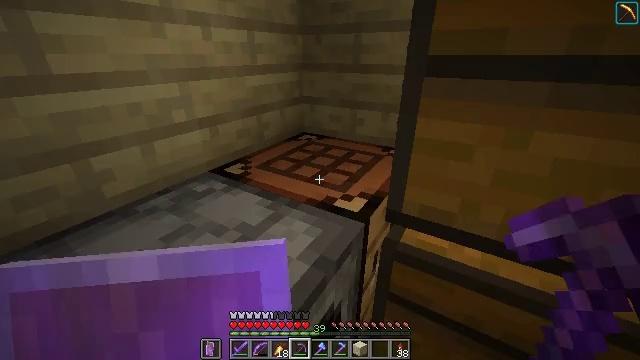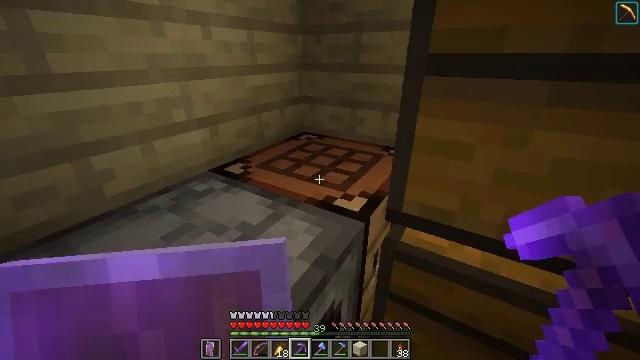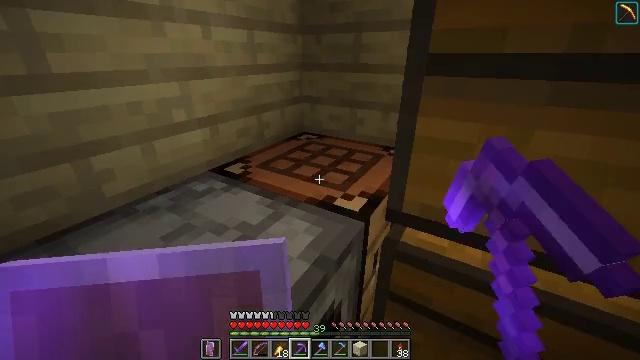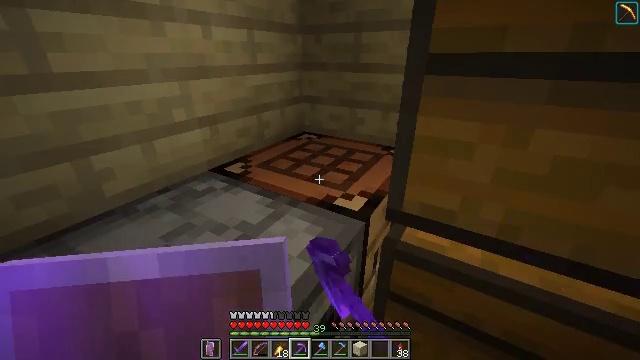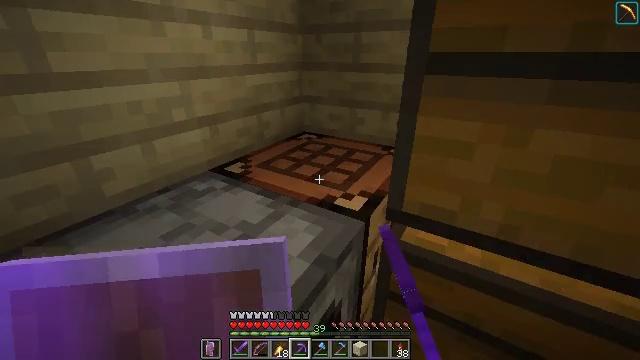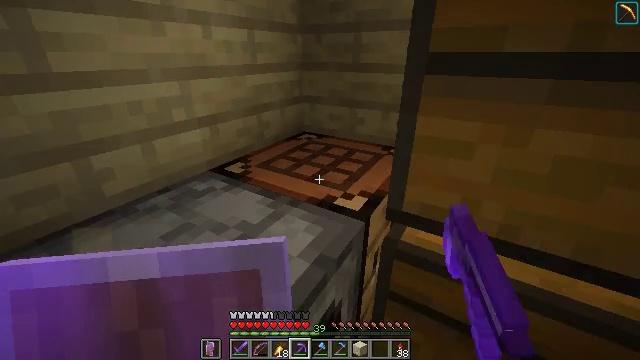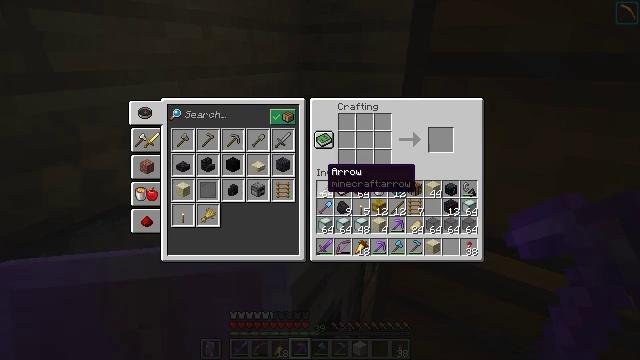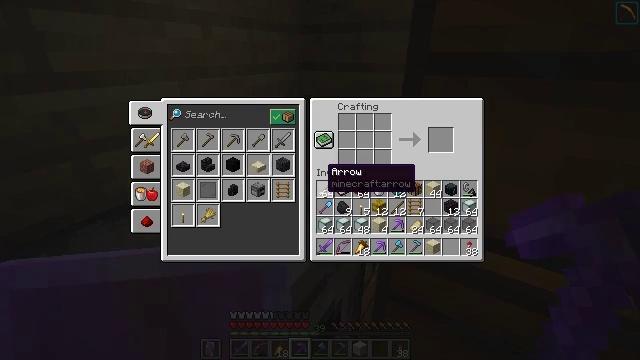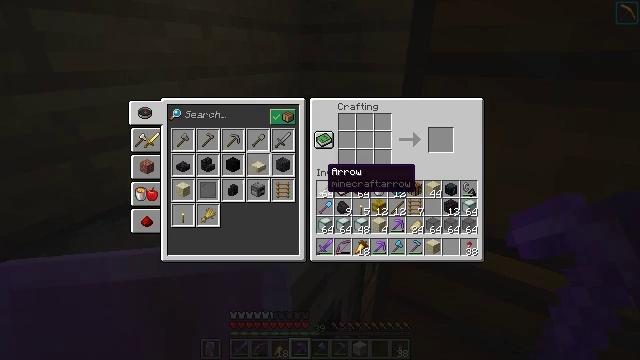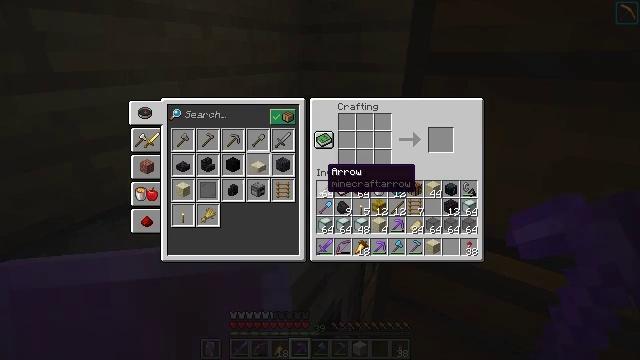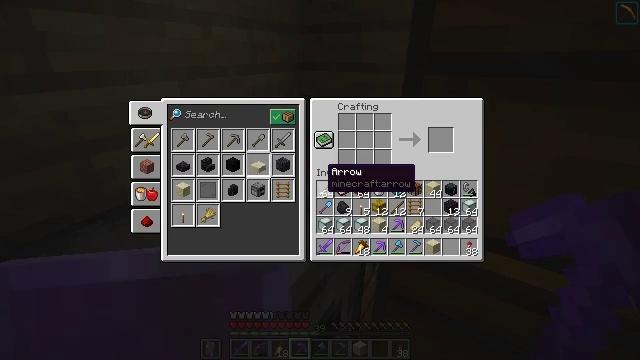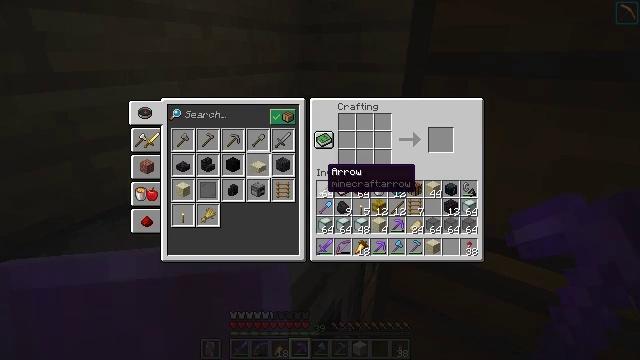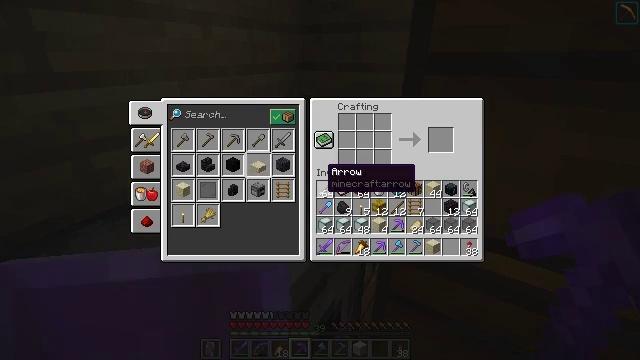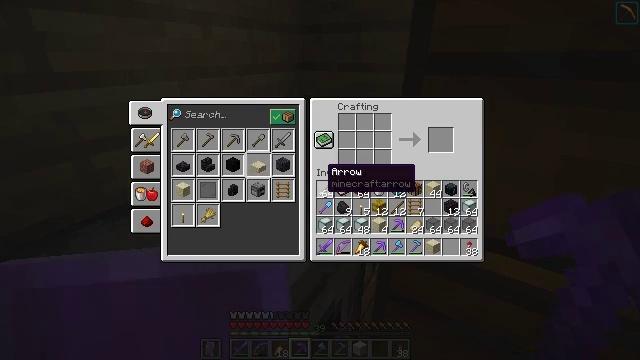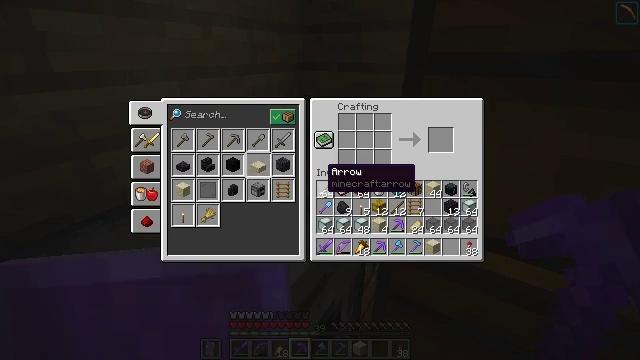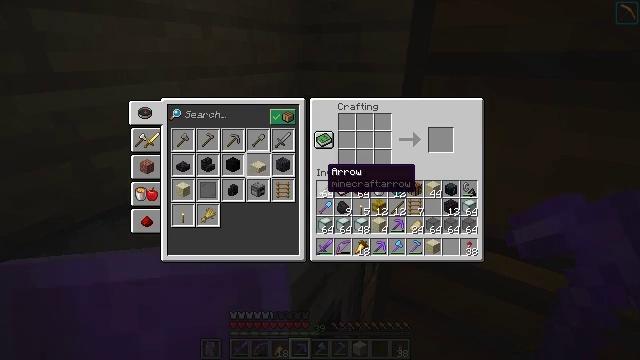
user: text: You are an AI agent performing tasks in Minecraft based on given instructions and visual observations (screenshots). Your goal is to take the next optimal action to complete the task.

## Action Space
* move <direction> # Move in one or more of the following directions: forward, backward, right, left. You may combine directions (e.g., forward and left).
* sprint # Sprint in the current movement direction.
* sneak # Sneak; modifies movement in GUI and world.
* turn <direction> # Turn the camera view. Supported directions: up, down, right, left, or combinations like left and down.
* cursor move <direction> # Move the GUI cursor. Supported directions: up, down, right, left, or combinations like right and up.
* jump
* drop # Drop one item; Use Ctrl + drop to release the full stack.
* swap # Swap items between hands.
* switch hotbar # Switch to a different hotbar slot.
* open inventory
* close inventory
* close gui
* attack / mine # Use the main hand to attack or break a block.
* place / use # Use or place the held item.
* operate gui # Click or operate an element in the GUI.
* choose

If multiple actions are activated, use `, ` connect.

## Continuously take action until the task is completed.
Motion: motion action
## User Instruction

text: Open the crafting table to make sandstone.
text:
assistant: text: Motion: use / place
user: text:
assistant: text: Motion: no_op
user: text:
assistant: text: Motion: no_op
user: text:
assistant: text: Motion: no_op
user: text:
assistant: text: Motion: no_op
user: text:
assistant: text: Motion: open gui
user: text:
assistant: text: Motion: no_op
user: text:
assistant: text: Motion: no_op
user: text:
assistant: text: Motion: no_op
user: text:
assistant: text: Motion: no_op
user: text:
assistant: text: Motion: no_op
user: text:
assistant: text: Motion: no_op
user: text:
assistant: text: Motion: no_op
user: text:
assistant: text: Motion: no_op
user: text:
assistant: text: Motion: no_op
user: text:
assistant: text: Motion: no_op
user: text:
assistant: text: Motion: no_op
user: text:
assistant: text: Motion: no_op
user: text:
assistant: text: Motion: no_op
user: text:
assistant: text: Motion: no_op
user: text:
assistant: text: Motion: no_op
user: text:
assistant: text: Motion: no_op
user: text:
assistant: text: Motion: no_op
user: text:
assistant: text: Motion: no_op
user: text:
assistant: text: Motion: no_op
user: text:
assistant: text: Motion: no_op
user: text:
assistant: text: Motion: no_op
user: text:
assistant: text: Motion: no_op
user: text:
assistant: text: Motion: no_op
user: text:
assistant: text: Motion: no_op